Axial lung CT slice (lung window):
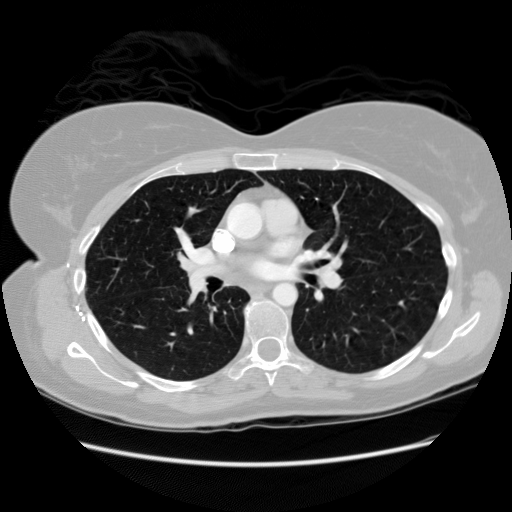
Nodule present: no